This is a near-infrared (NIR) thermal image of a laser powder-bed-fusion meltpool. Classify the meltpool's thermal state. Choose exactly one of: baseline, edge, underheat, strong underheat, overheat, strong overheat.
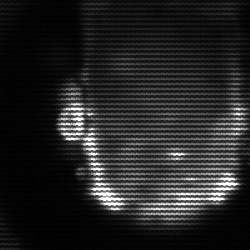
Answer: baseline